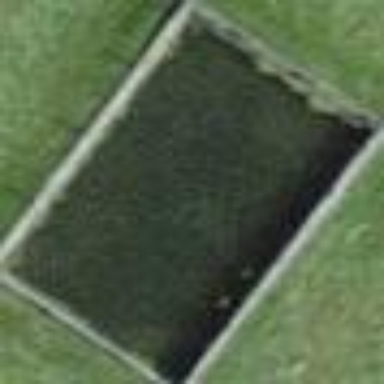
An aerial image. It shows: Water pond with emergency water tank nearby.